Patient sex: F
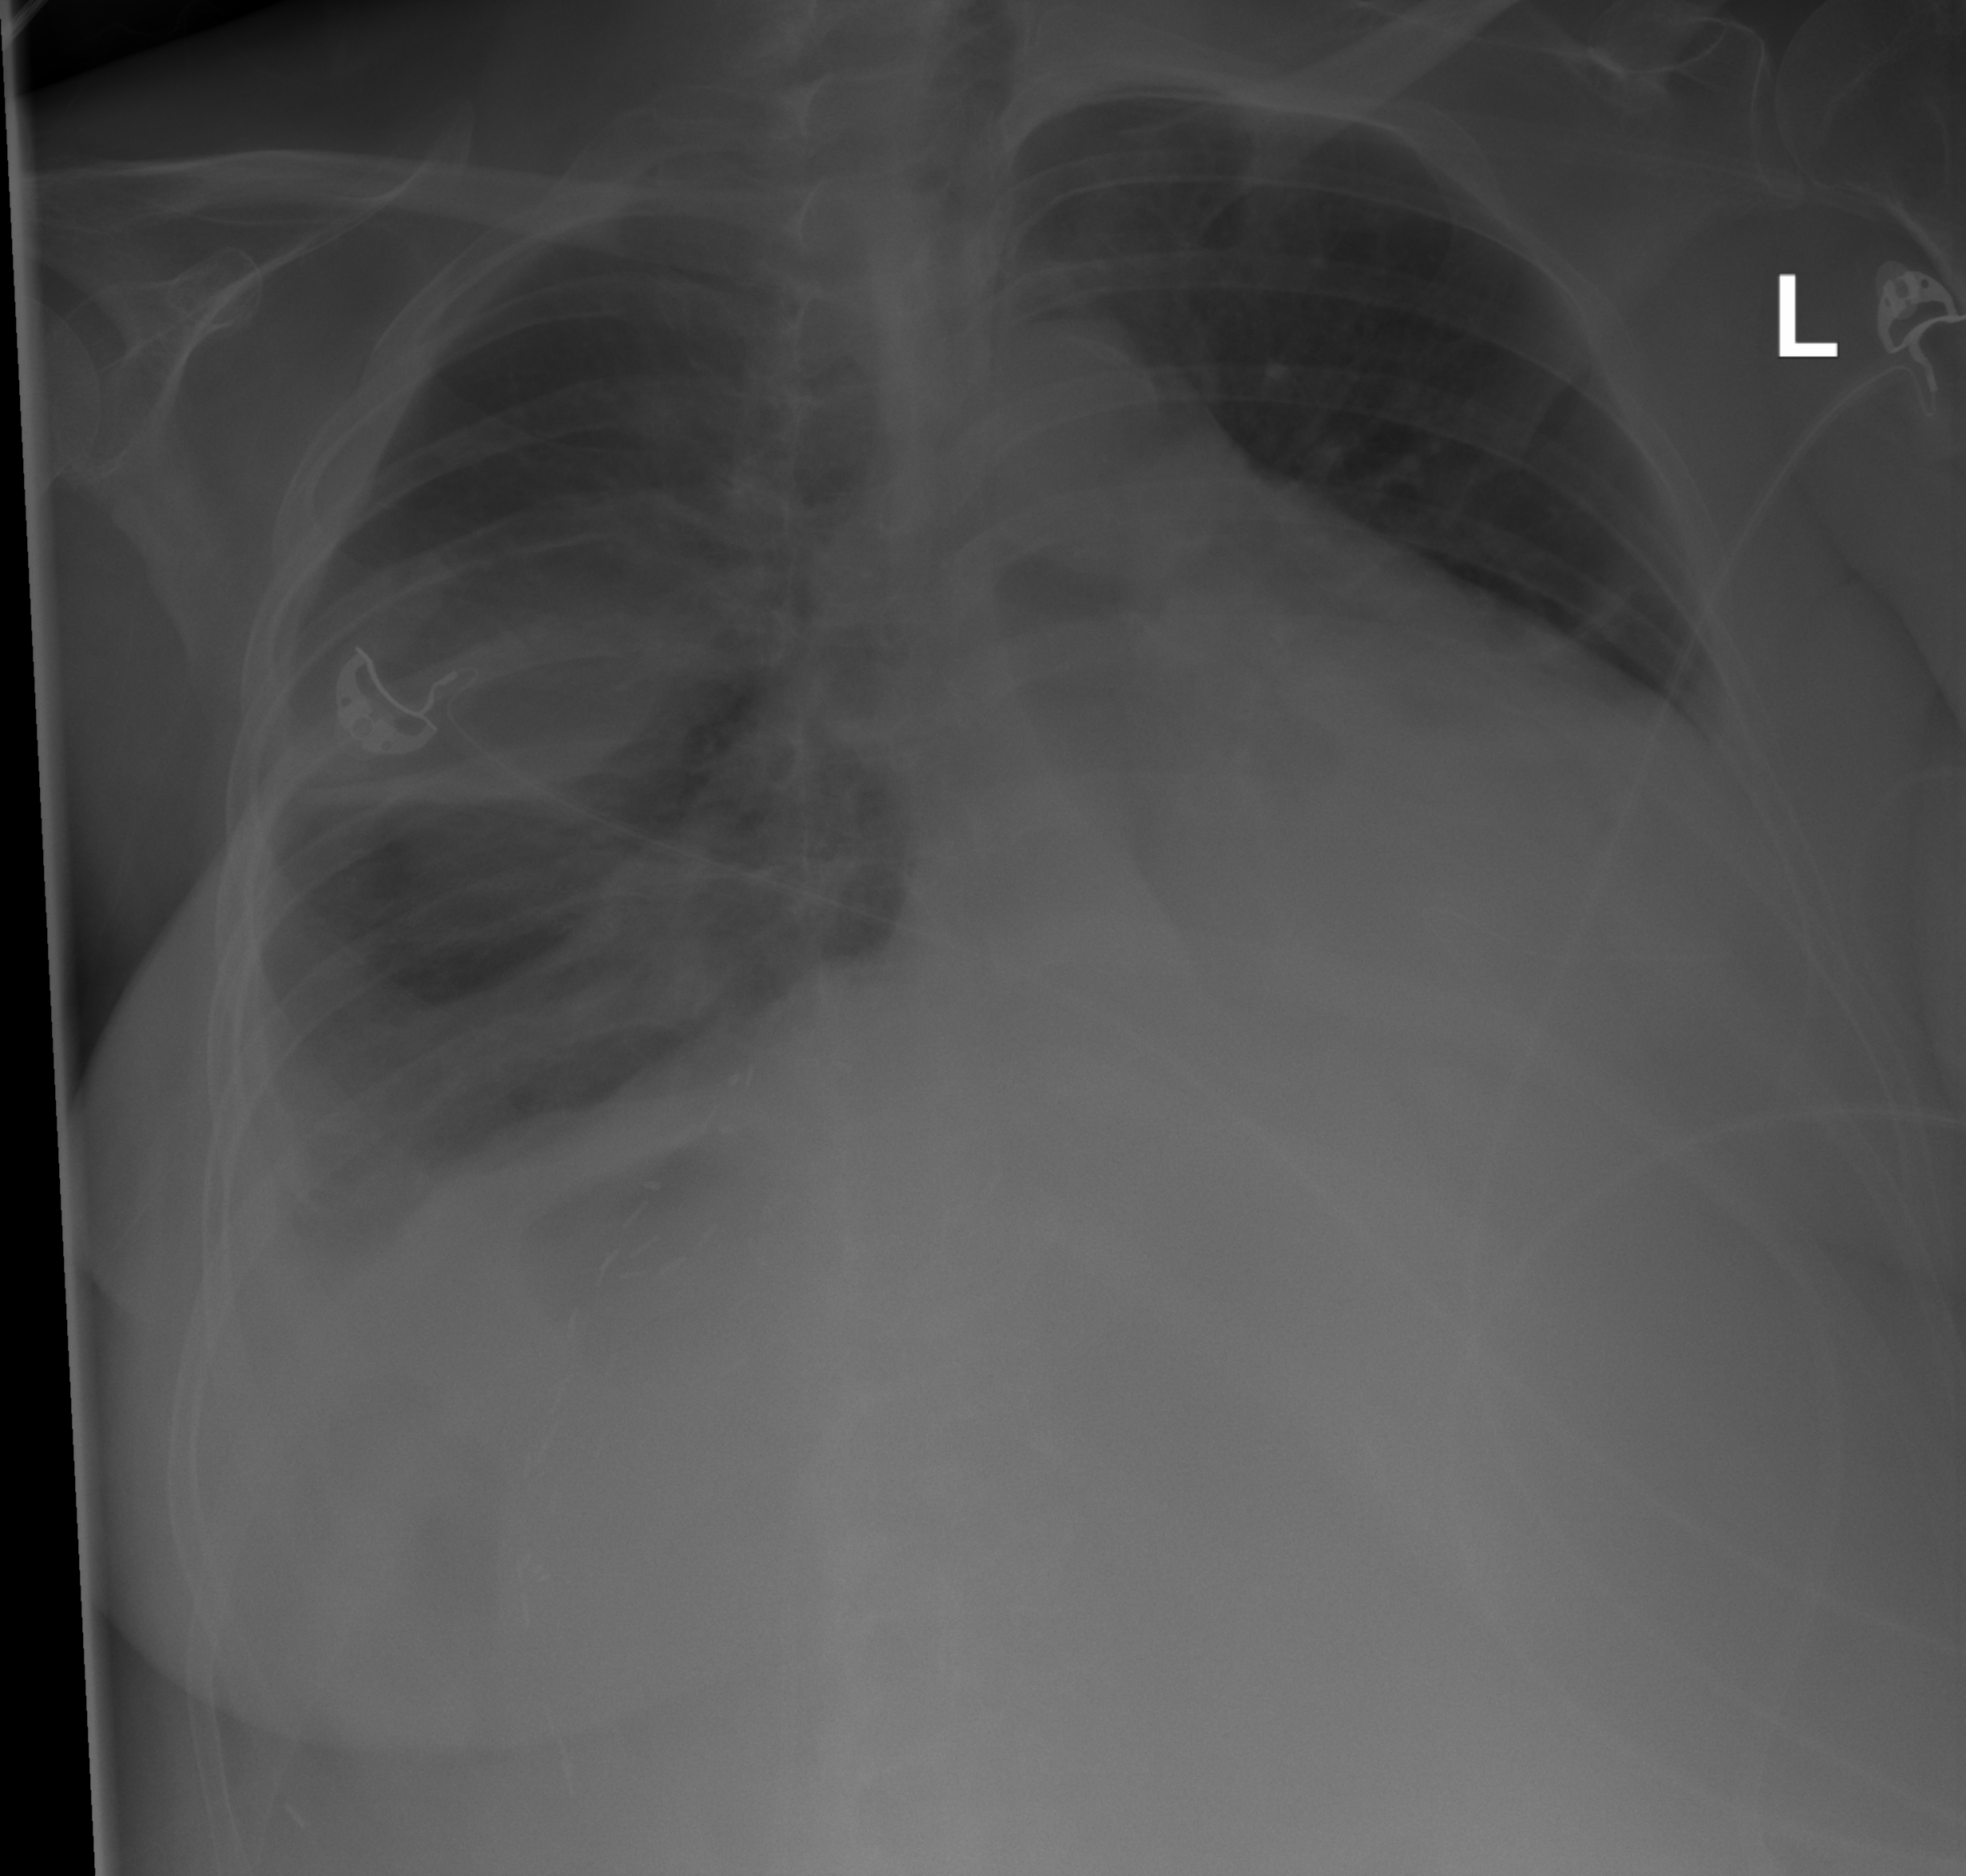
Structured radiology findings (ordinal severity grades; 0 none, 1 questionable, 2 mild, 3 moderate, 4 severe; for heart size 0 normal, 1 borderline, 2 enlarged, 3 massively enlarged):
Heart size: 3
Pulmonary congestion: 0
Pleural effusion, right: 3
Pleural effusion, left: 2
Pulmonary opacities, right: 2
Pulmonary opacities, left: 0
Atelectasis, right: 3
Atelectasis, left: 3